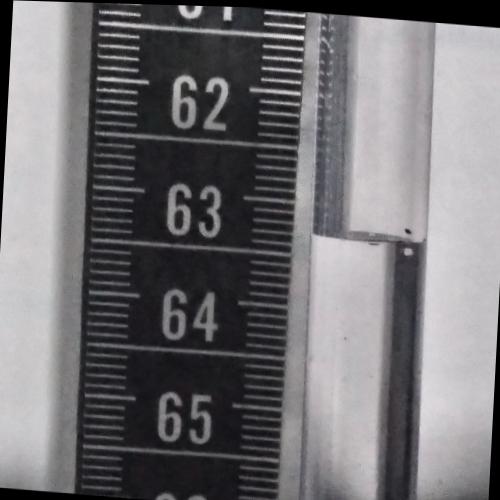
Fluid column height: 63.3 cm